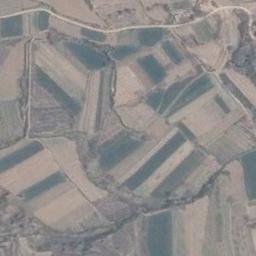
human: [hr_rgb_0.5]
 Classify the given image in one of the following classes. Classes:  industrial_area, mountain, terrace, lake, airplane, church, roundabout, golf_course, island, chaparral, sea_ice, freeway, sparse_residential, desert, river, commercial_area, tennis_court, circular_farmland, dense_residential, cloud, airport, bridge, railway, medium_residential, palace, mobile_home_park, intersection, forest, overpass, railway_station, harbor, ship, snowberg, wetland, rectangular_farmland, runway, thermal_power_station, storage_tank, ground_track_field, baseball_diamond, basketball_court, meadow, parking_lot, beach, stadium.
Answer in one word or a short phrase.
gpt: terrace